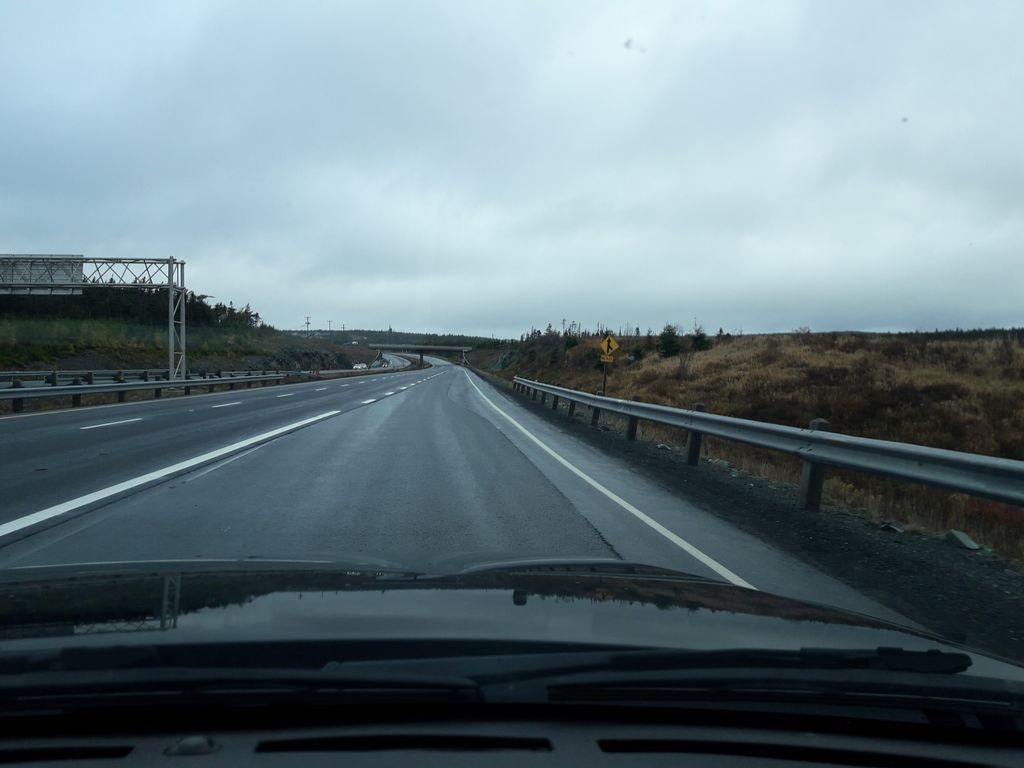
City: st_johns